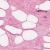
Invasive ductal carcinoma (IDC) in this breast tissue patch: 0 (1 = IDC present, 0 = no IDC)